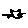
Label: cat